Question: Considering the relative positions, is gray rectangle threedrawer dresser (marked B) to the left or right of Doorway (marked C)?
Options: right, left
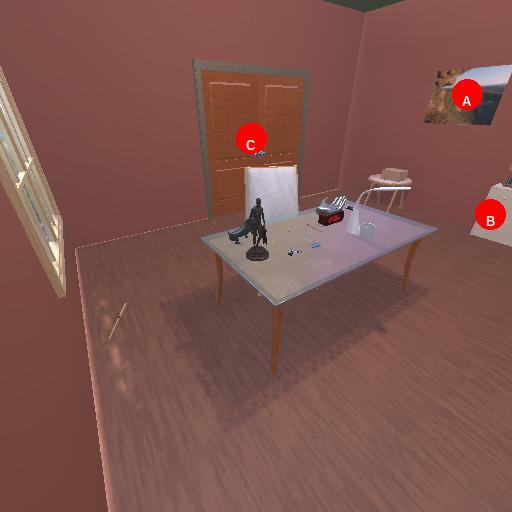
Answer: right